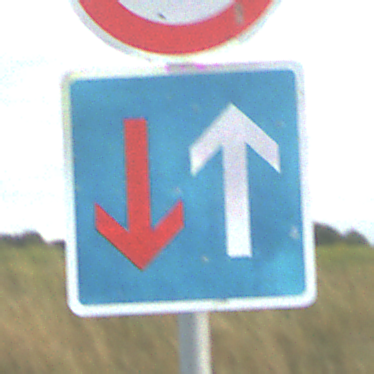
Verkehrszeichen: VorrangVorGegenverkehr
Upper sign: Geschwindigkeit40
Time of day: SunriseSunset
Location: Outdoor (RoadRail)
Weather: PartlyCloudy
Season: NotSpecified
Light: Natural